Question: I am using Bootstrap's <URL> for my website. I would like the navbar and the content below the navbar to be the same color, without any demarcation between them. However, it appears that there is a shadow on the bottom of the navigation bar that I can't seem to get rid of.

I am using Bootstrap's default navbar template.
I have tried setting 'box-shadow: none;' on each of the navbar classes I suspect (from inspecting the elements) may be causing this ('.navbar', '.navbar-default', and '.container-fluid') to no avail.
'''
nav {
box-shadow: none;
}
.navbar {
.container-fluid {
box-shadow: none;
}
box-shadow: none;
}
.navbar .navbar-collapse {
box-shadow: none;
}
.navbar .navbar-nav {
box-shadow: none;
}
.navbar-default {
box-shadow: none;
}
'''
'''
<link rel="stylesheet" href="https://maxcdn.bootstrapcdn.com/bootstrap/3.3.6/css/bootstrap.min.css">
<link rel="stylesheet" href="https://maxcdn.bootstrapcdn.com/bootstrap/3.3.6/css/bootstrap-theme.min.css">
<nav class="navbar navbar-default">
<div class="container-fluid">
<!-- Brand and toggle get grouped for better mobile display -->
<div class="navbar-header">
<button type="button" class="navbar-toggle" data-toggle="collapse"
data-target=".navbar-collapse" aria-expanded="false">
<span class="sr-only">Toggle navigation</span>
<span class="icon-bar"></span>
<span class="icon-bar"></span>
<span class="icon-bar"></span>
</button>
<a class="navbar-brand" href="#">LOGO-GOES-HERE</a>
</div>
<!-- Collect the nav links, forms, and other content for toggling -->
<div class="collapse navbar-collapse">
<ul class="nav navbar-nav">
<li><a href="">LINK</a></li>
<li><a href="">LINK</a></li>
<li><a href="">LINK</a></li>
<li><a href="">LINK</a></li>
<li><a href="">LINK</a></li>
</ul>
</div><!-- /.navbar-collapse -->
</div><!-- /.container-fluid -->
</nav>
'''
I have also looked at Bootstrap's CSS and could not locate where the box-shadow is coming from.
Does anyone know any CSS I could write to remove this shadow from the bottom of the navigation bar, so that there is no line separating the navbar from the rest of the content?
Thank you so much for your time in advance.
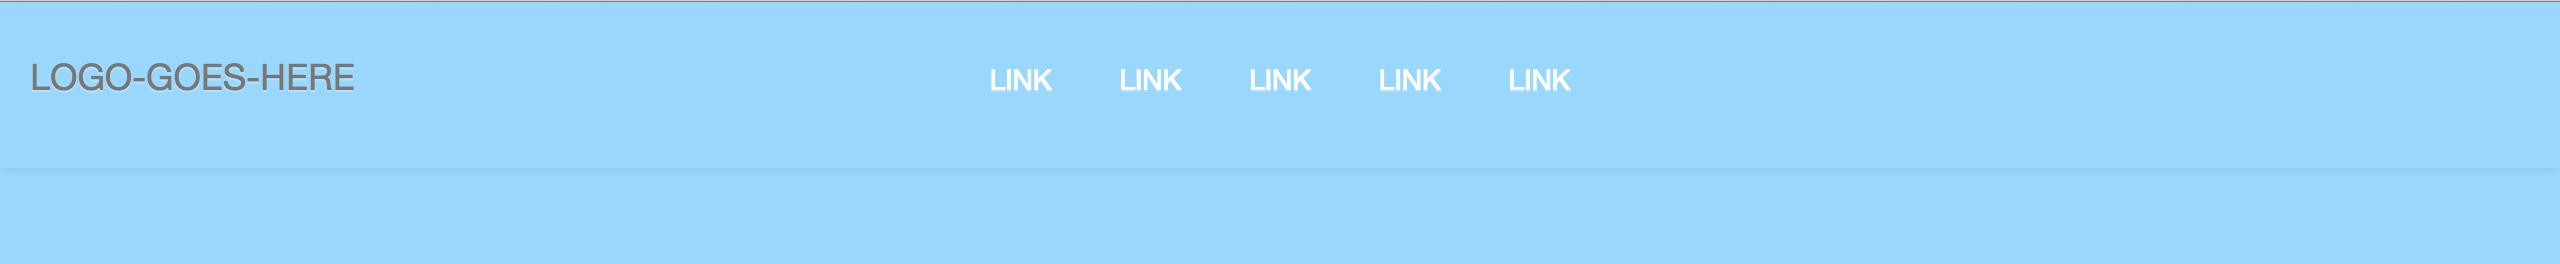
Answer: This code is enough:
'''
.navbar-default {
box-shadow: none;
}
'''
But make sure that the code is placed the link to 'bootstrap-theme.min.css'. Otherwise your changes will not work.
'''
@import url('https://maxcdn.bootstrapcdn.com/bootstrap/3.3.6/css/bootstrap.min.css');
@import url('https://maxcdn.bootstrapcdn.com/bootstrap/3.3.6/css/bootstrap-theme.min.css');
.navbar-default {
box-shadow: none;
}
'''
'''
<nav class="navbar navbar-default">
<div class="container-fluid">
<!-- Brand and toggle get grouped for better mobile display -->
<div class="navbar-header">
<button type="button" class="navbar-toggle" data-toggle="collapse"
data-target=".navbar-collapse" aria-expanded="false">
<span class="sr-only">Toggle navigation</span>
<span class="icon-bar"></span>
<span class="icon-bar"></span>
<span class="icon-bar"></span>
</button>
<a class="navbar-brand" href="#">LOGO-GOES-HERE</a>
</div>
<!-- Collect the nav links, forms, and other content for toggling -->
<div class="collapse navbar-collapse">
<ul class="nav navbar-nav">
<li><a href="">LINK</a></li>
<li><a href="">LINK</a></li>
<li><a href="">LINK</a></li>
<li><a href="">LINK</a></li>
<li><a href="">LINK</a></li>
</ul>
</div><!-- /.navbar-collapse -->
</div><!-- /.container-fluid -->
</nav>
'''